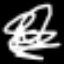
Label: squiggle